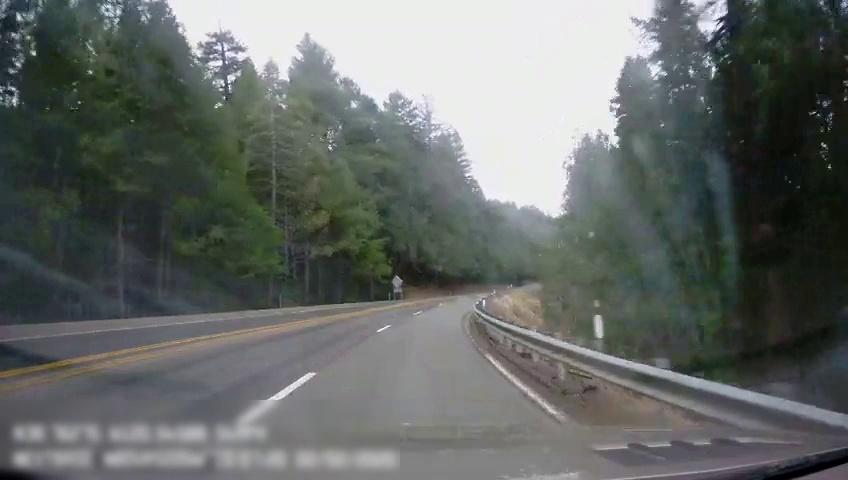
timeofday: Day
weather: Cloudy
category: Drivable Space
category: Lanes | Opposite Lane
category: Lanes | Opposite Lane
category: Lanes | Alternate Lane
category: Lanes | Current Lane
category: Lanes | Current Lane